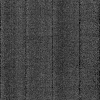
Atmospheric dust classification: dusty